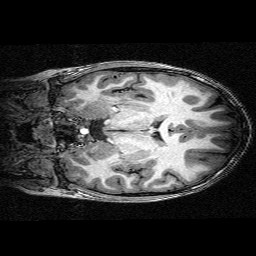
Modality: T1w
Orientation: coronal
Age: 11
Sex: male
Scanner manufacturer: siemens
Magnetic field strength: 3 T
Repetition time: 2.3 s
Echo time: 0.00336 s